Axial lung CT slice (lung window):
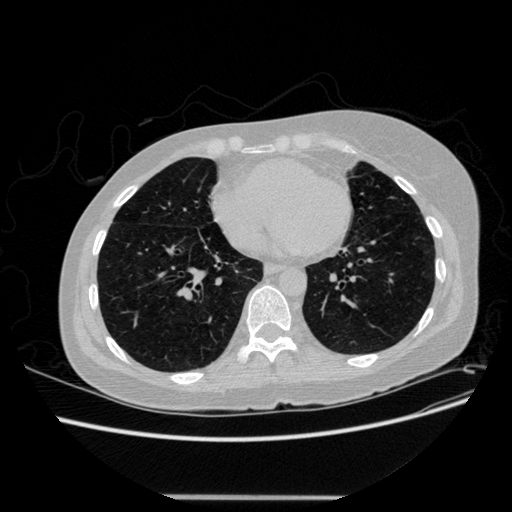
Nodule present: no